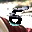
Label: 5